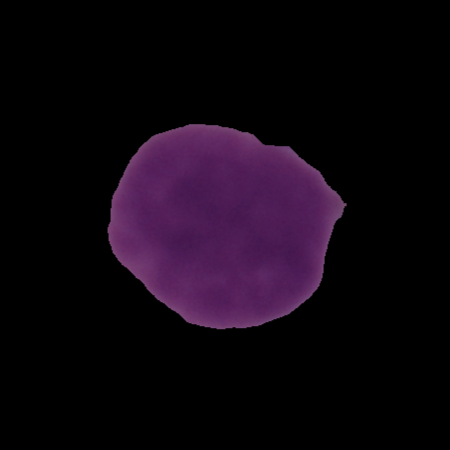
Label: cancer